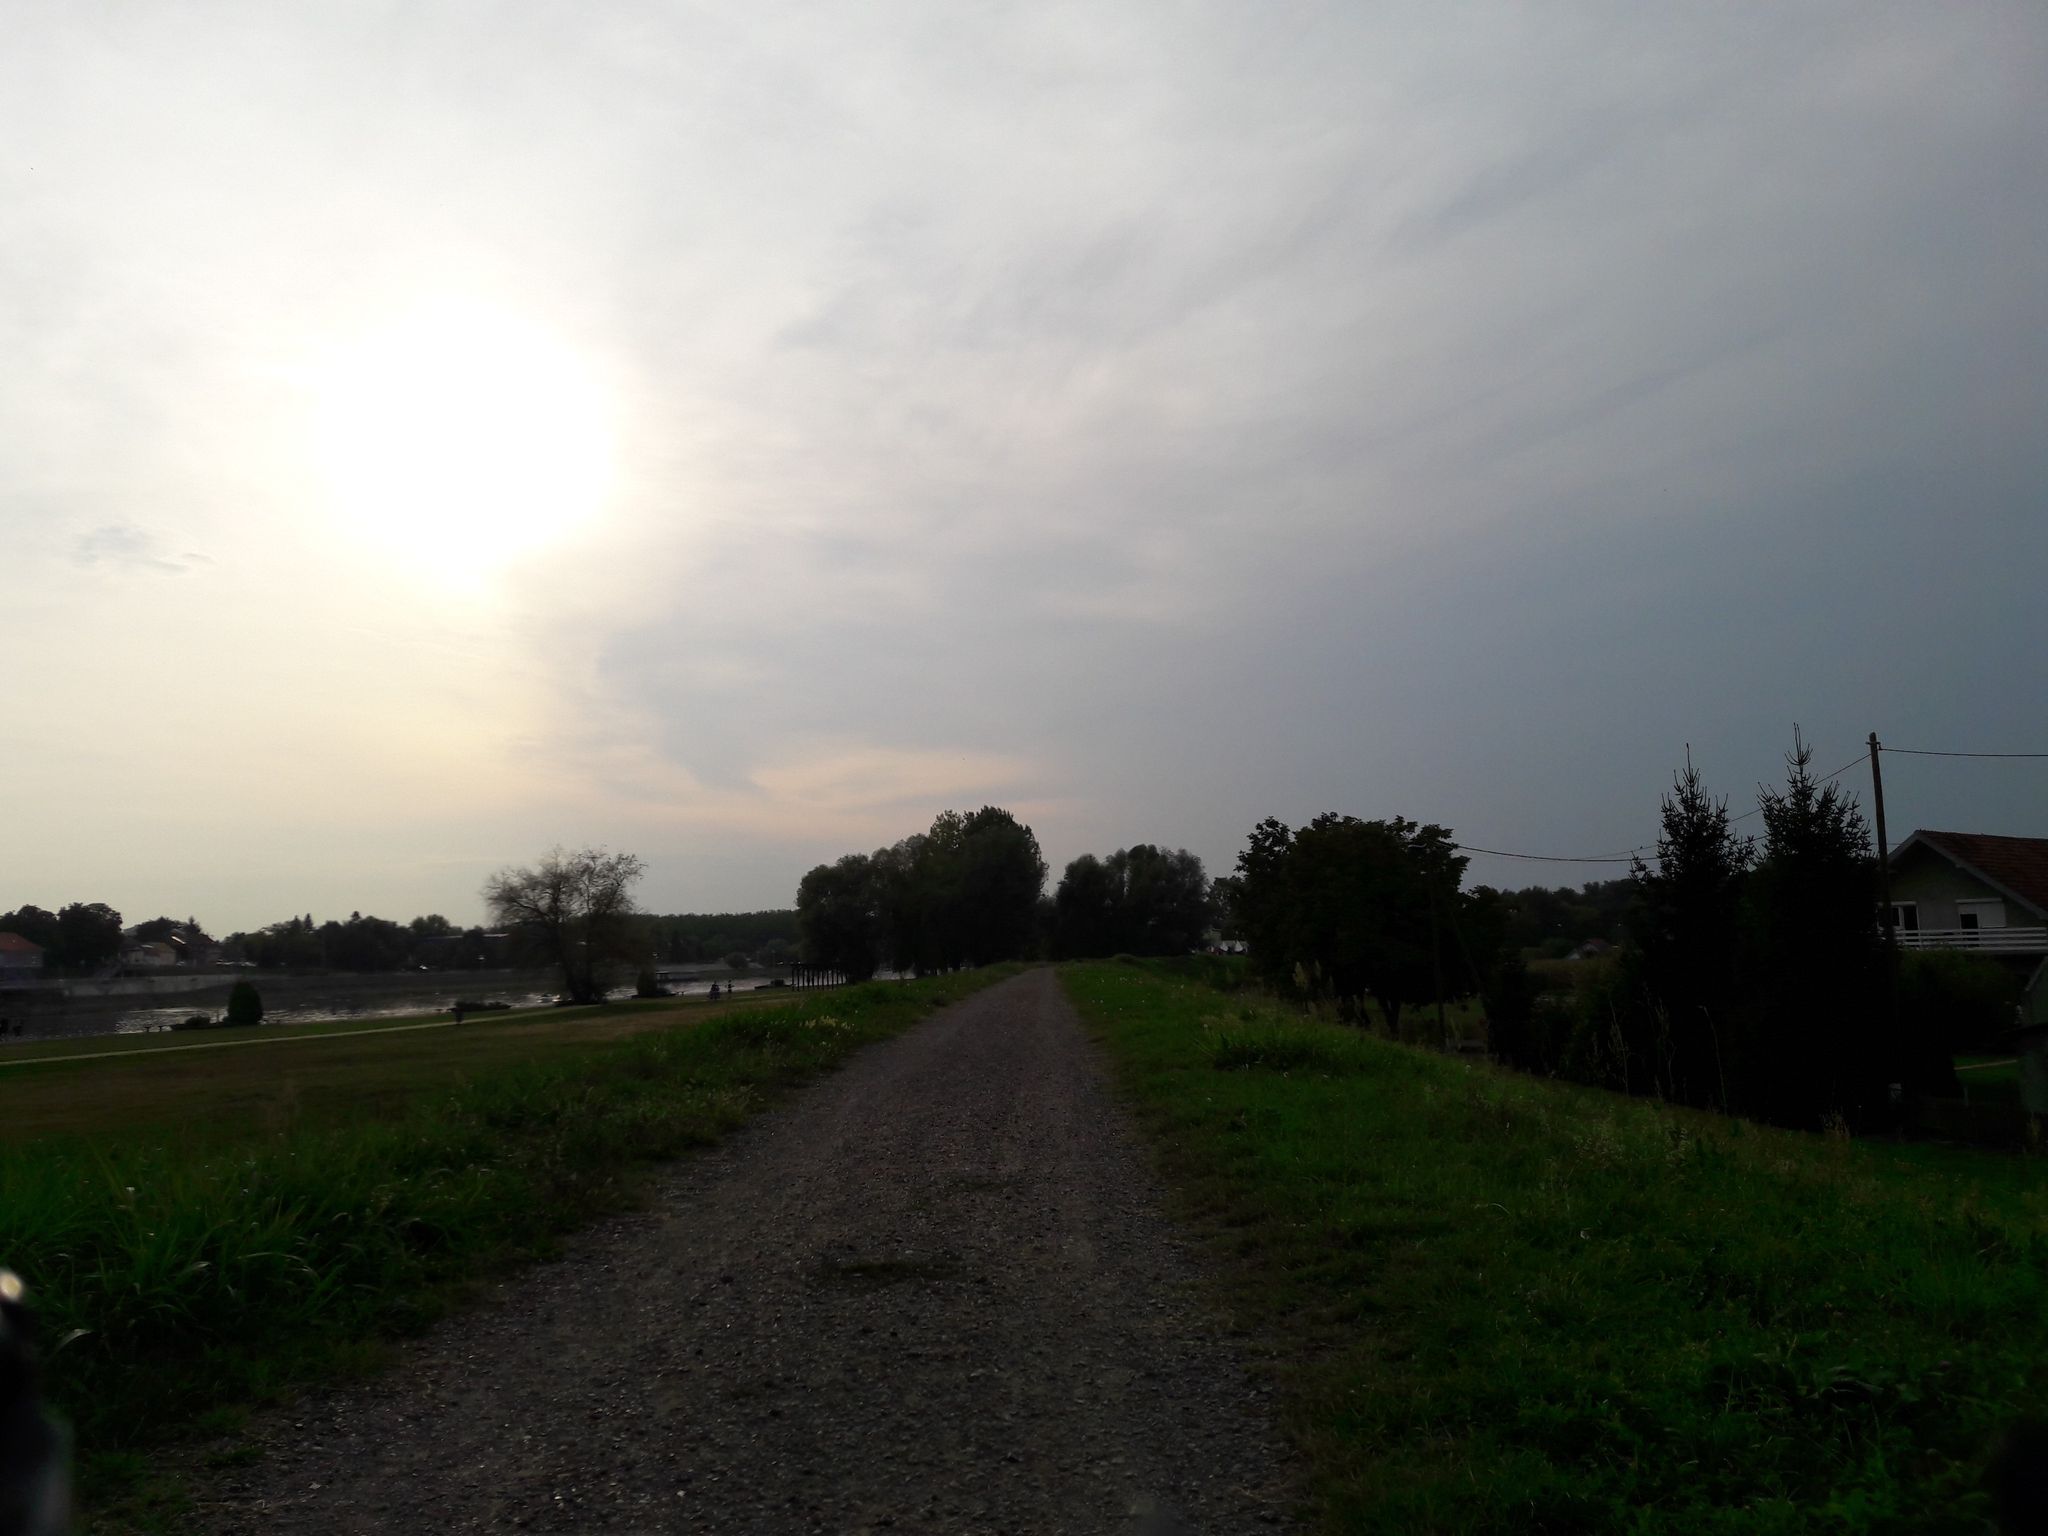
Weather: clear
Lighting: dusk/dawn
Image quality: slightly poor
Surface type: walking surface
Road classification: track, service
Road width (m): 3.0
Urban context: dense urban cluster
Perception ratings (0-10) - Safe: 4.05, Lively: 2.28, Beautiful: 6.04, Boring: 5.08, Depressing: 3.12, Wealthy: 2.7